Question: I'm struggling on a layout management so I decided to ask here.
I would like to get 3 layouts working in a certain way.
I have 3 views vertically dispatched into a RelativeLayout (let's call them VTop, VMiddle and VBottom).
VBottom is a Button, I want him to stay aligned with the bottom of the screen and to never move or get resized (actually working).
VMiddle is a scroll view. I want this ScrollView to take all possible place between the bottom button (VBottom) and the top most layout (VTop) but never having it height inferior to an specific size.
I would like to have VTop (A linear layout containing some TextViews and other stuffs) wrapping all of its content as long as VMiddle doesn't get smaller that its minimum size.
Actually the code I have is almost working but when I Inflate too much content into VMiddle, it keeps growing towards the top of the screen and VTop completely disappear. I want VMiddle to stay at it minimum size if VTop doesn't have enough space to wrap his content.

'''
<RelativeLayout
android:layout_width="match_parent"
android:layout_height="match_parent"
android:id="@+id/relativeLayout1">
<LinearLayout
android:orientation="horizontal"
android:layout_width="match_parent"
android:layout_height="wrap_content"
android:id="@+id/linearLayout1" <!-- VTop -->
android:layout_above="@+id/eventDetail_RateLayout"
android:layout_alignParentTop="true"
android:layout_margin="10sp"> <!-- LOT OF VIEWS, NEED TO BE WRAPPED AS MUCH AS POSSIBLE -->
</LinearLayout>
<LinearLayout
android:orientation="vertical"
android:layout_width="match_parent"
android:layout_height="100px"
android:id="@+id/eventDetail_RateLayout" <!-- Not visible for now, you can ignore it -->
android:layout_marginTop="10dp"
android:layout_marginBottom="10dp"
android:minWidth="25px"
android:minHeight="25px"
android:background="@color/common_google_signin_btn_text_light_default"
android:layout_above="@+id/eventDetail_CommentScrollView"
android:visibility="gone" />
<ScrollView
android:id="@+id/eventDetail_CommentScrollView" <!-- VMiddle -->
android:background="#4D4A58"
android:layout_width="match_parent"
android:layout_height="wrap_content"
android:layout_above="@+id/eventDetail_commentButton">
<LinearLayout
android:orientation="vertical"
android:minWidth="25px"
android:layout_width="match_parent"
android:layout_height="wrap_content"
android:id="@+id/eventDetail_CommentLayout" />
</ScrollView>
<Button
android:text="commenter"
android:id="@+id/eventDetail_commentButton" <!-- VMiddle, this one is doing ok -->
android:background="#666"
android:textColor="#f8f8f8"
android:layout_width="match_parent"
android:layout_height="30sp"
android:layout_alignParentBottom="true" />
</RelativeLayout>
'''
Thanks for your answers.
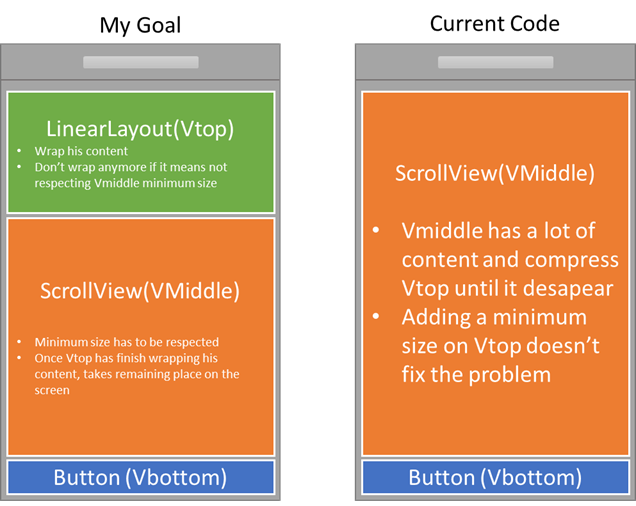
Answer: I finally achieved to get something close to what I wanted. I combined layout_above and below and fixed the size of VTop by making the Huge TextView scrollable. I have now VTop and VBottom at a fixed size and VMiddle taking the rest of the place at the center.
Thanks for your fast answers :)